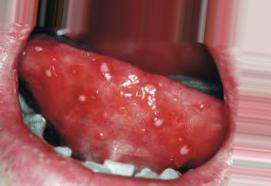
Condition: Mouth Ulcer